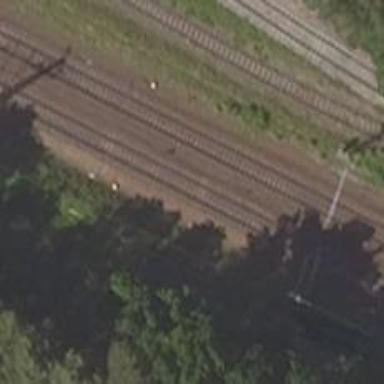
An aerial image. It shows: Railway signal.